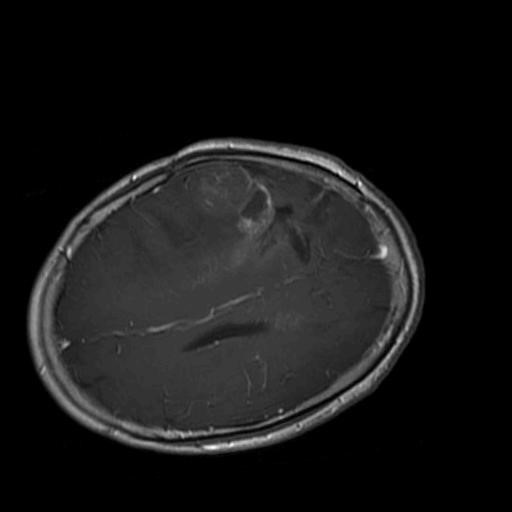
Label: brain_glioma